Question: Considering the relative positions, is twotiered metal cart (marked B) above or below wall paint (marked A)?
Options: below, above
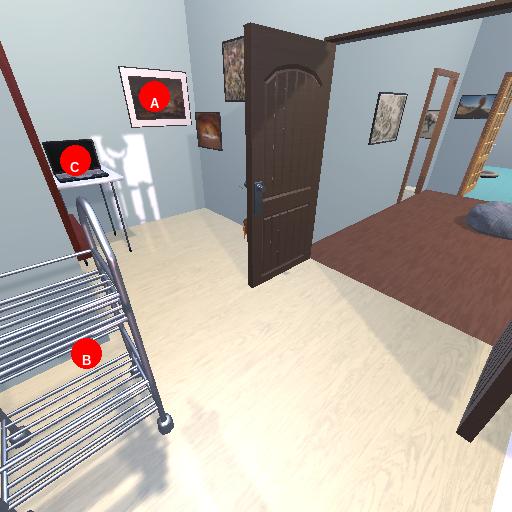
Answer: below